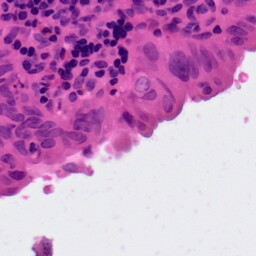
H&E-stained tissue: Colon